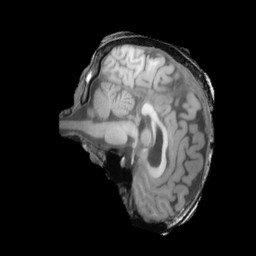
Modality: T1w
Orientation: sagittal
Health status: ill
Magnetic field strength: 3 T